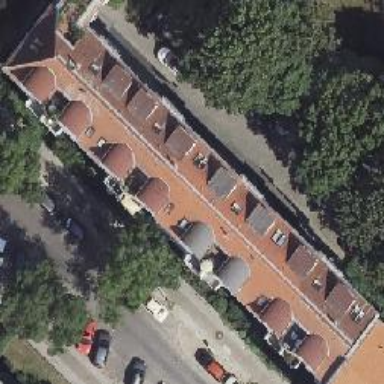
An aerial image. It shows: Part of building.